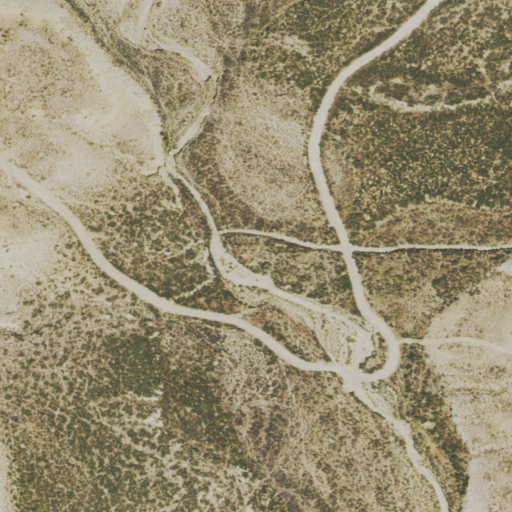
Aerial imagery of valley in Colorado named Dugout Draw containing only shrub